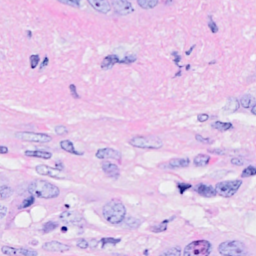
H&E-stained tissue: Breast